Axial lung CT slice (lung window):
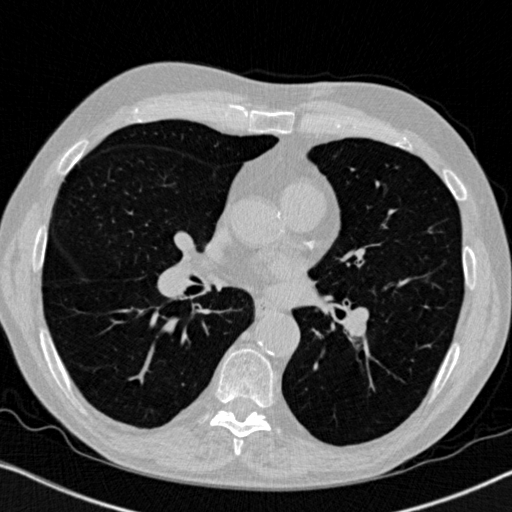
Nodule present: no